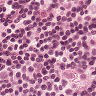
Metastatic tissue present: no